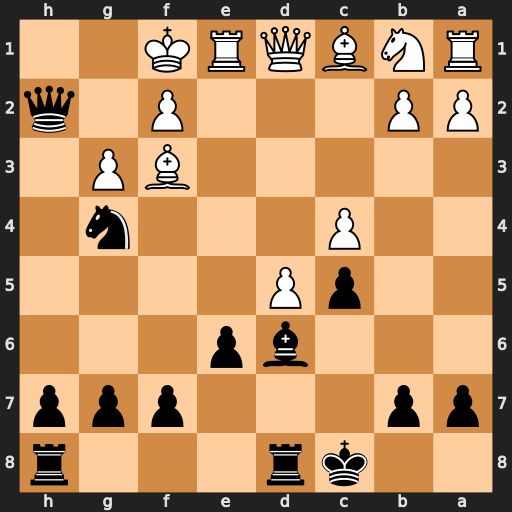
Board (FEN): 2kr3r/pp3ppp/3bp3/2pP4/2P3n1/5BP1/PP3P1q/RNBQRK2
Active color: b
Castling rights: -
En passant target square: -
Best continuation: Qxf2#